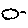
Label: cloud